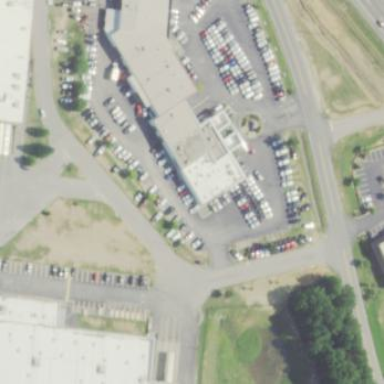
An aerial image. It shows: Building housing car shop.